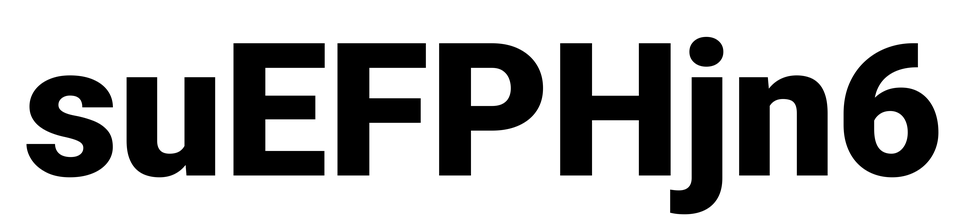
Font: Roboto_Black